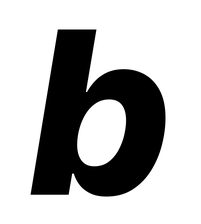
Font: Inter-Italic_ExtraBold_Italic